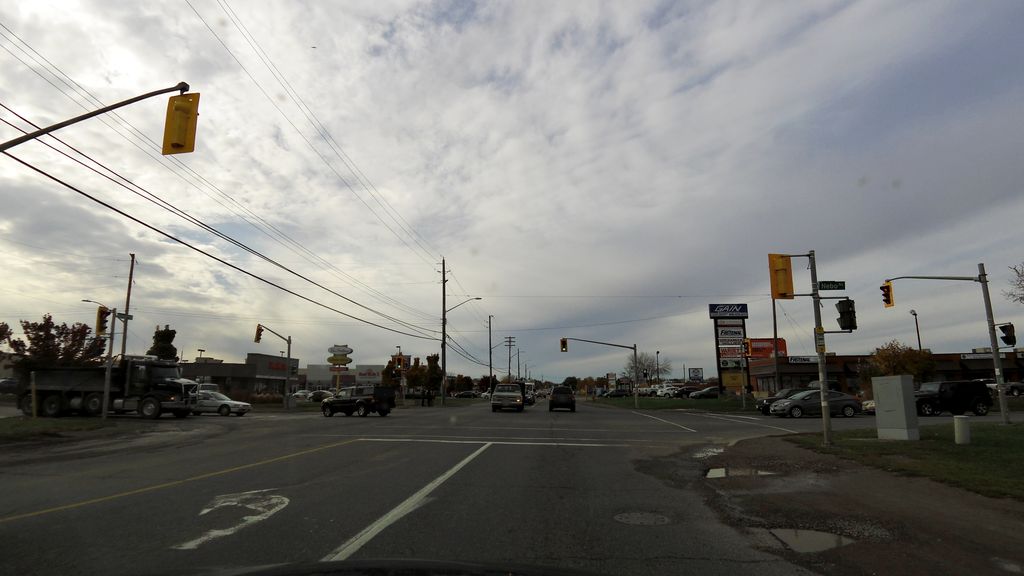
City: hamilton